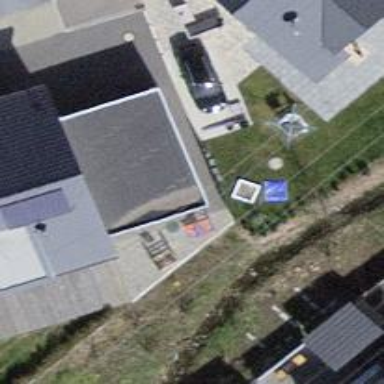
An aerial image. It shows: Garage building.